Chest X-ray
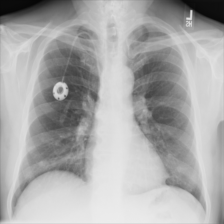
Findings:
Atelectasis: negative
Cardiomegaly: negative
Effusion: negative
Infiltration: negative
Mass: negative
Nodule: negative
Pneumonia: negative
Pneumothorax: negative
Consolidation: negative
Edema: negative
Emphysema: negative
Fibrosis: negative
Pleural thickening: negative
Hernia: negative